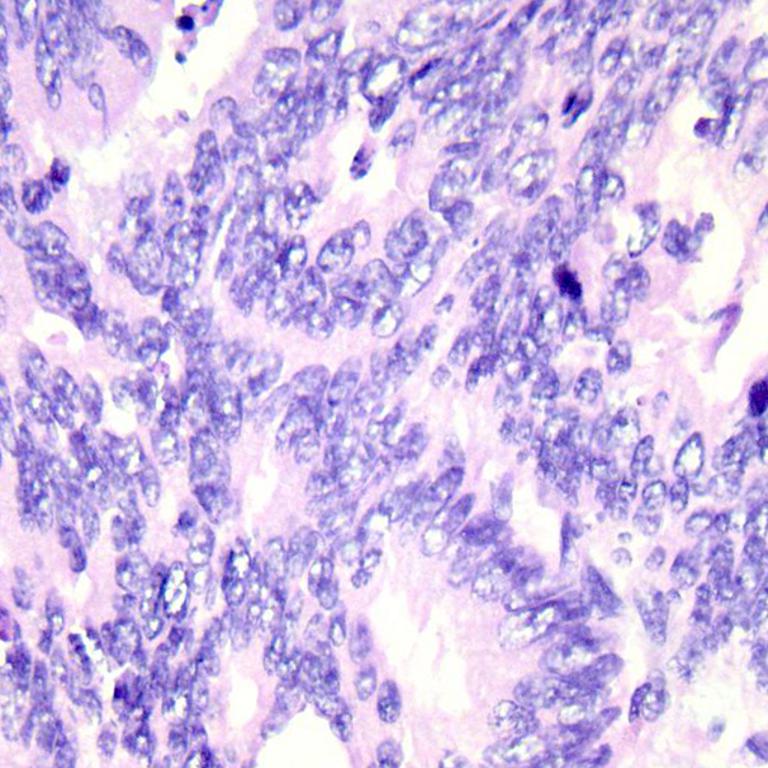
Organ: colon
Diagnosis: adenocarcinomas